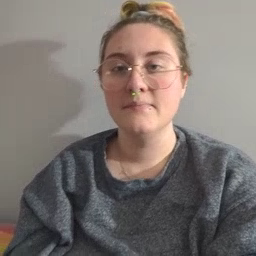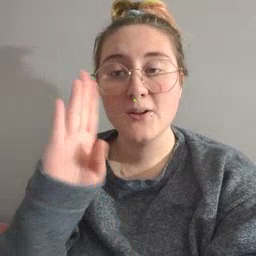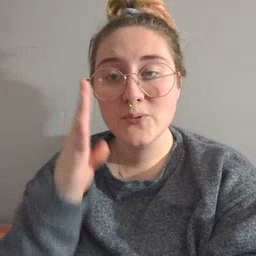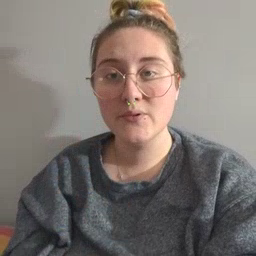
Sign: blue